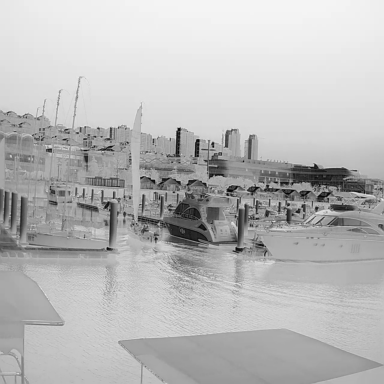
There are three canoes in the infrared image.